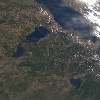
Label: land